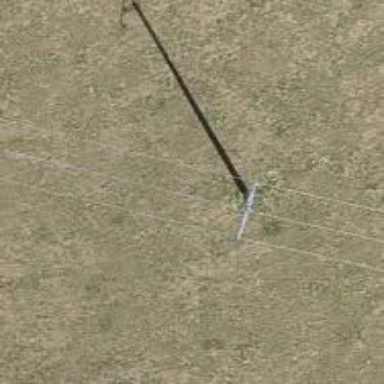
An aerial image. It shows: Power pole.